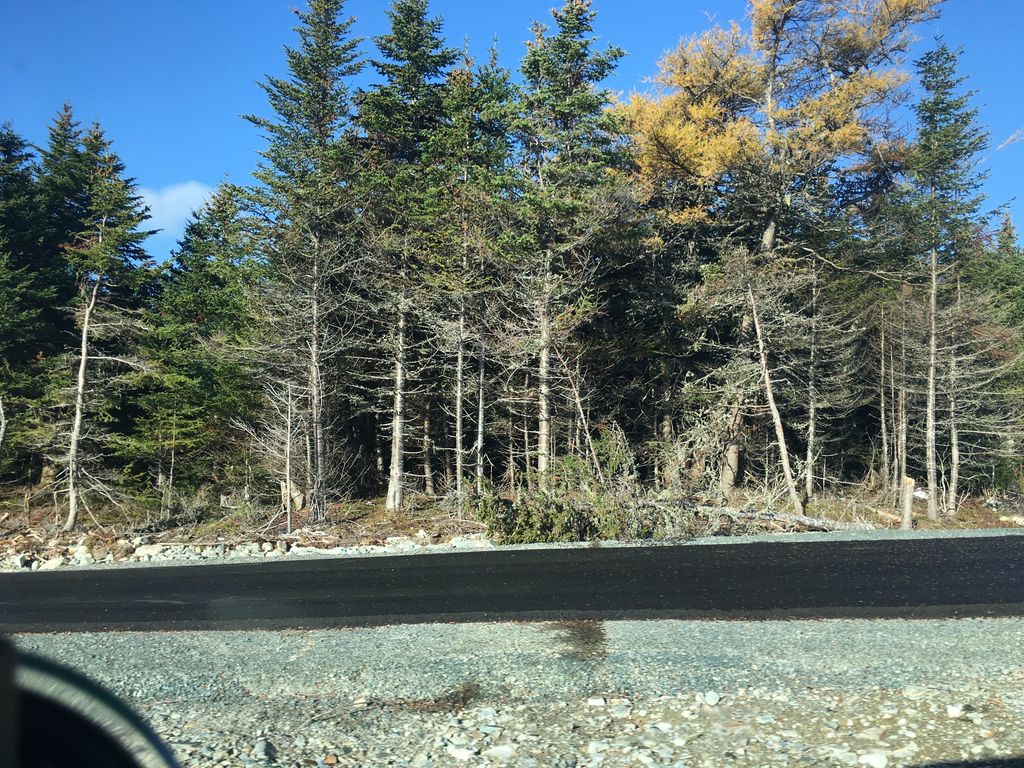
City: st_johns